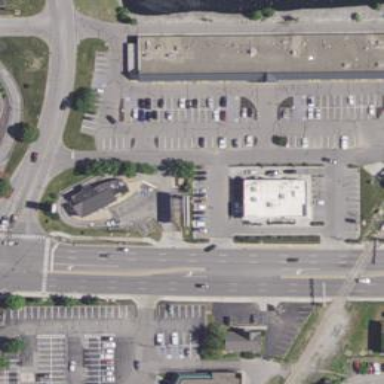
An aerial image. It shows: Retail area.